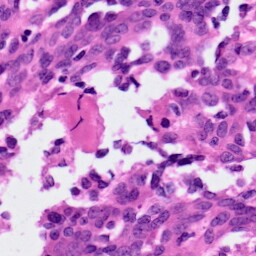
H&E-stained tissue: Ovarian